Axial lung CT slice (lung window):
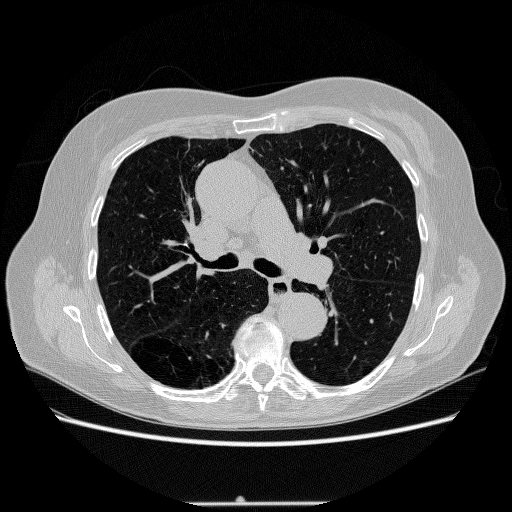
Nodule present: no